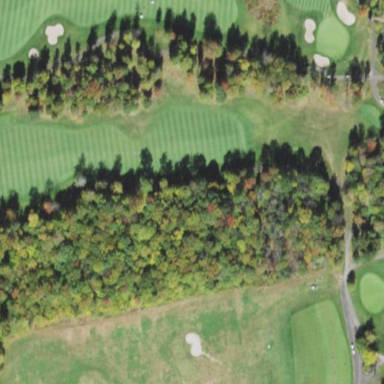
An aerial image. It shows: Golf bunker.